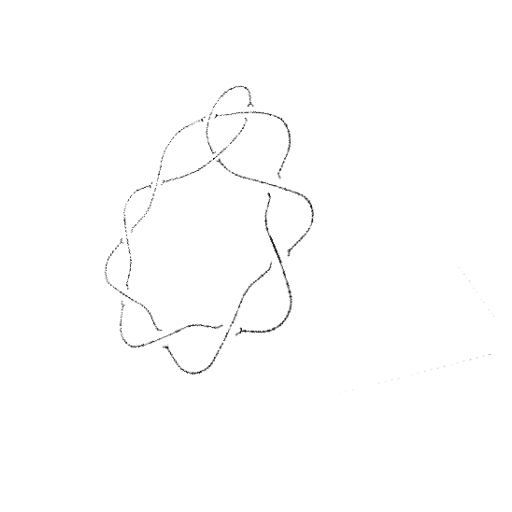
Crossing number: 10